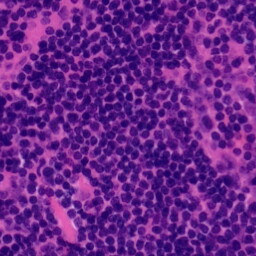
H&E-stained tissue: Tonsil